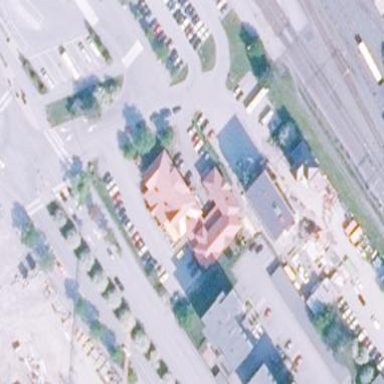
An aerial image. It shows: Hotel building.